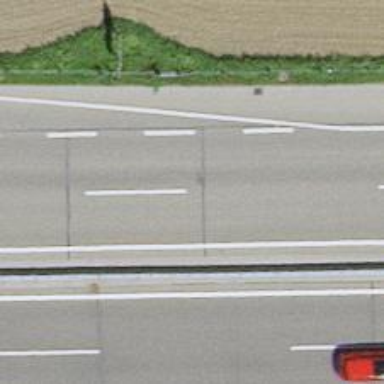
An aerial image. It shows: Asphalt motorway.